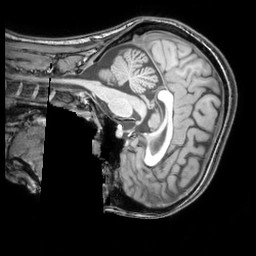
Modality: T1w
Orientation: sagittal
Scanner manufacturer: philips
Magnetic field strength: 3 T
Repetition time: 0.008149 s
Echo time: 0.003729 s